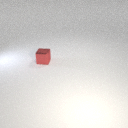
small red metal cube